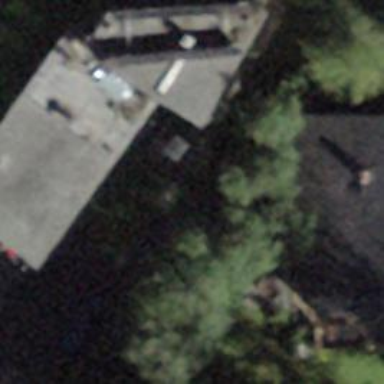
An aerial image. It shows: Building with flat roof.